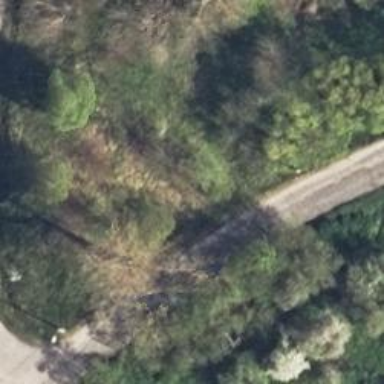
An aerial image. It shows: Asphalt road classified as tertiary.